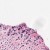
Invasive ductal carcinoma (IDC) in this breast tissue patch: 0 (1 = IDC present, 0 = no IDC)